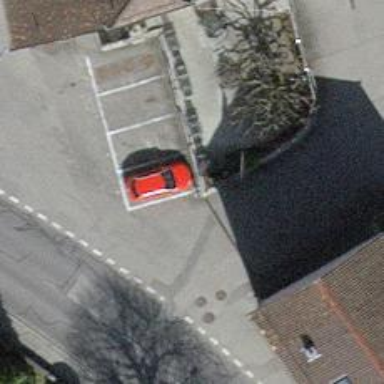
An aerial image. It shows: Parking area.